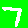
Digit: 7